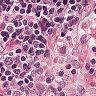
Metastatic tissue present: no